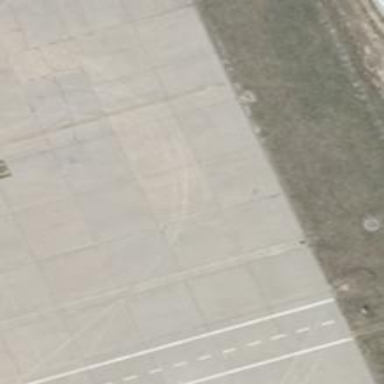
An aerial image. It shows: Parking position at the airport with concrete surface.